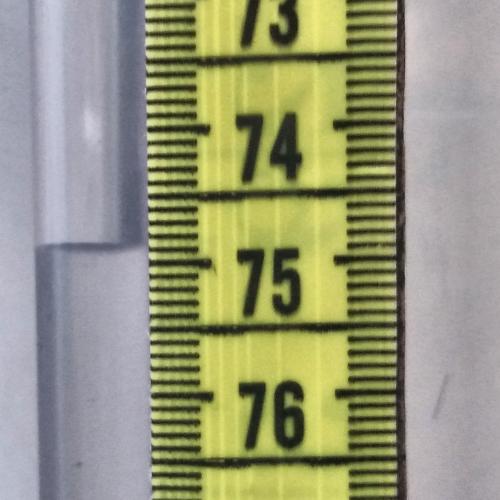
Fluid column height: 74.9 cm